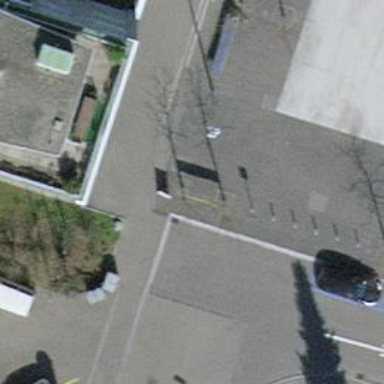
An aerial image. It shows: Bollard barrier.